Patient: sex F, age 29
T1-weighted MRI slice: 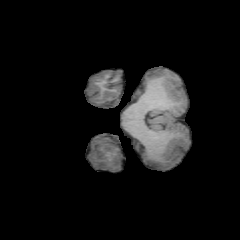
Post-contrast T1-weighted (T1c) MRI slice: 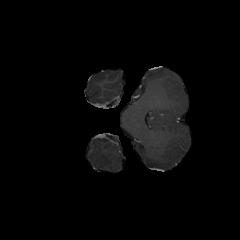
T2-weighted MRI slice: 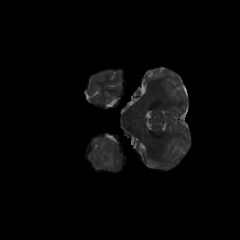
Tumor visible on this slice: yes
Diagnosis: Astrocytoma, IDH-mutant
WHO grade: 2